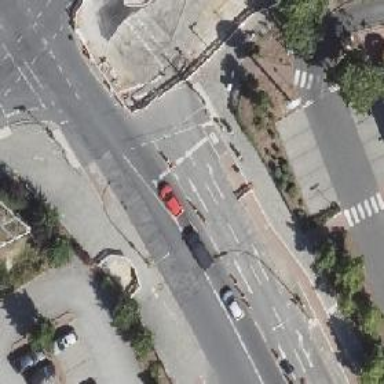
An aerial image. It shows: Road with traffic signals.